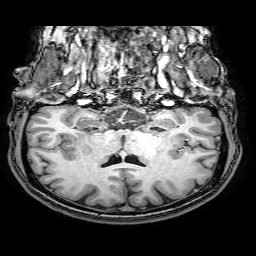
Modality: T1w
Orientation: sagittal
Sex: female
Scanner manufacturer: philips
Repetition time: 0.008095 s
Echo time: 0.0037 s